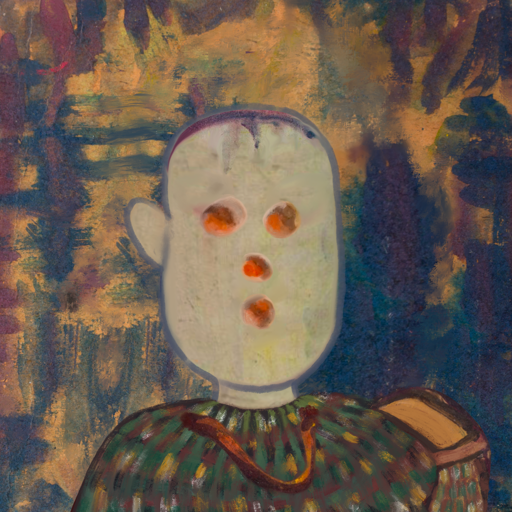
Background: InTheSun, Head And Neck Front: Hill_Girl, Face Front: Rupkatha, Bust: After_Raid, Hair Front: Blank, Head Accessory: Blank, Second Necklace: Comrade, Necklace: Blank, Baby: Blank